Question: Encountering an unexpected strange icon in the main menu drop-downs containing images as circled in the attached screenshot. This issue persists with IE 8, IE 9, IE 10. Thankfully not IE 11. <URL>
A compatibility issue or css error? Or does it have anything with declaration? My doctype declaration reads as '<meta http-equiv="X-UA-Compatible" content="IE=9,chrome=1">'
I'm using a modified version of this <URL>.
Each menu item in the drop-down is a:
'''
<li id="li1" class="li-img">
<a class="alink" href="somelink.html"></a>
<img class="img-fade">
</li>
.li-img{
color: #ffffff;
font-weight: bold;
width: 25%;
height: 80px;
margin: 0px;
}
.alink{
position: absolute;
top: 10px;
left: 10px;
opacity: 1 !important;
z-index: 1000;
}
.img-fade{
-webkit-transition: opacity 0.25s ease-in-out;
-moz-transition: opacity 0.25s ease-in-out;
-o-transition: opacity 0.25s ease-in-out;
-ms-transition: opacity 0.25s ease-in-out;
transition: opacity 0.25s ease-in-out;
position: absolute;
opacity: 1;
cursor: pointer;
}
.img-fade:hover{
opacity: 0.4;
}
#li1 img{
content:url(../img/dd/private-bank.jpg);
width: 232px;
clip: rect(0px, 232px, 80px, 0px);
}
'''

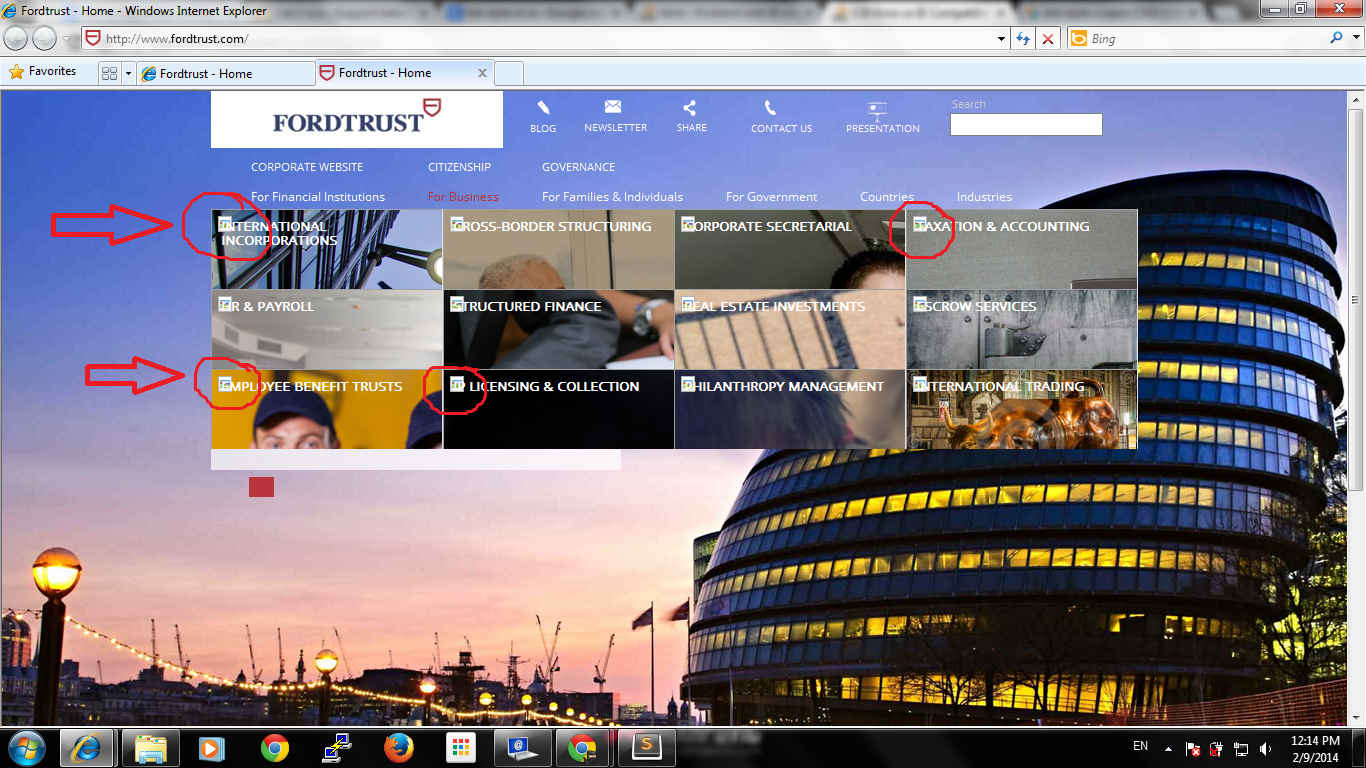
Answer: Its a compatibility issue . CSS content doesn't render properly in IE versions below 11.
You should try using conditional css and not set the content for that image using css for IE.
This link should be helpful. <URL>.
Directly setting the src of the image would be more advisable.